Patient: sex F, age 38
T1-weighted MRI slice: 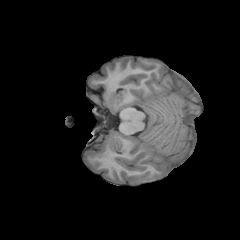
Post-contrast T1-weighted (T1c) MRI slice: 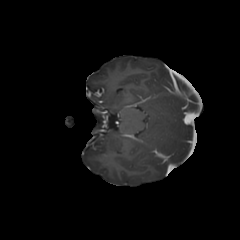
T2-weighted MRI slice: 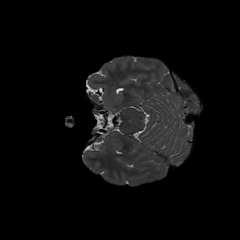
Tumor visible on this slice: no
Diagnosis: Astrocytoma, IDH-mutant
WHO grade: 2